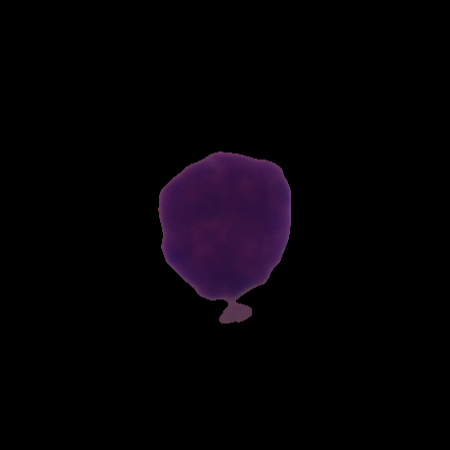
Label: healthy